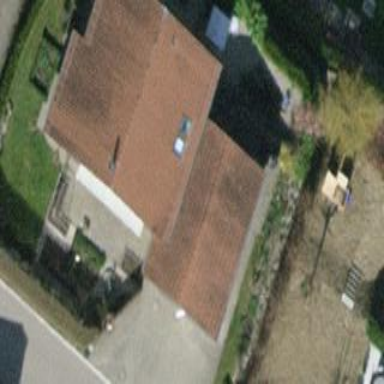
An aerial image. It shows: Detached building with tiled roof.